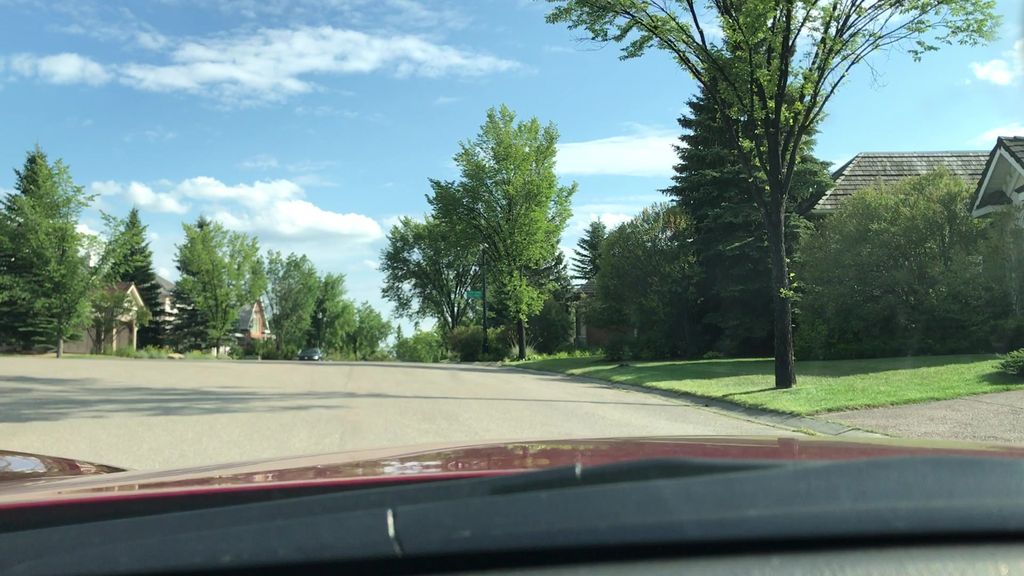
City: calgary